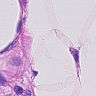
Metastatic tissue present: no